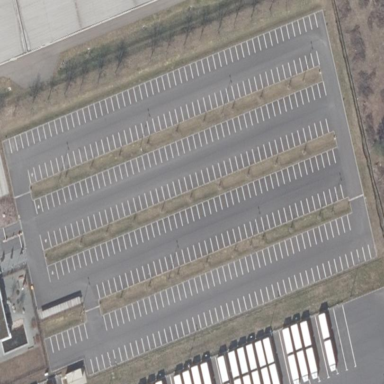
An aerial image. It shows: Parking area with surface.